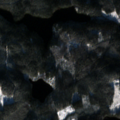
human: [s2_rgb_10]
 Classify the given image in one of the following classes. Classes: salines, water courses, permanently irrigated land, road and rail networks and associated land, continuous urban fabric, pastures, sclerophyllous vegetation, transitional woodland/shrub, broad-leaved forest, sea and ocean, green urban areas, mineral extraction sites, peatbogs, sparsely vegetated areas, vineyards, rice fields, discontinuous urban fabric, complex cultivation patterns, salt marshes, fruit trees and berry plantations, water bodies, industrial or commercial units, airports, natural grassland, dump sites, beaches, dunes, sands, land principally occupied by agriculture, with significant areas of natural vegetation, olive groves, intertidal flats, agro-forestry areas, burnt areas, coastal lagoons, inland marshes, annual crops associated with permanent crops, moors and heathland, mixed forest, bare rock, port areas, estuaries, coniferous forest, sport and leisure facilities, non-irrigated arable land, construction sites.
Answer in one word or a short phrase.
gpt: coniferous forest, mixed forest